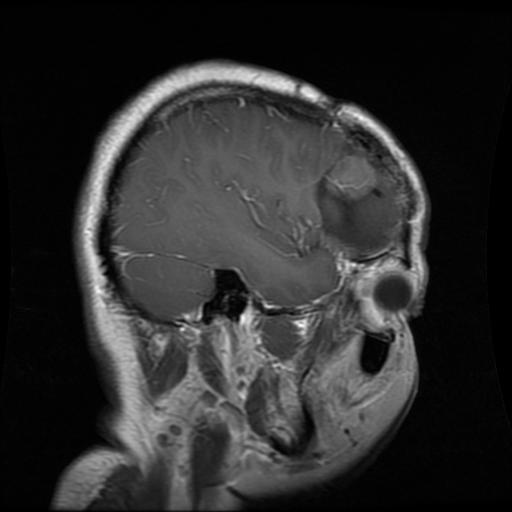
Label: glioma